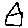
Label: house